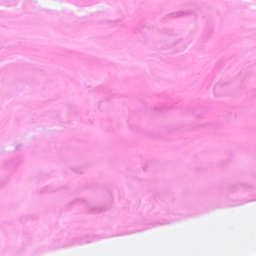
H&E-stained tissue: Breast